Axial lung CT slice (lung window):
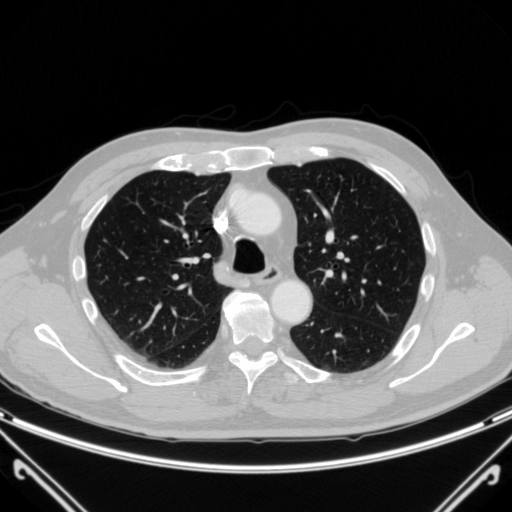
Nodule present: no